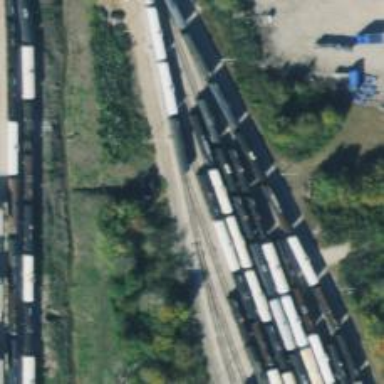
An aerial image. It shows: Railway yard.